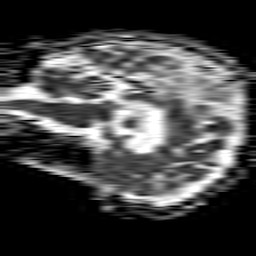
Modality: ADC
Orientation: sagittal
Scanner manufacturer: philips
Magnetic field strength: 1.5 T
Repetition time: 4.6 s
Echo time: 0.08517 s